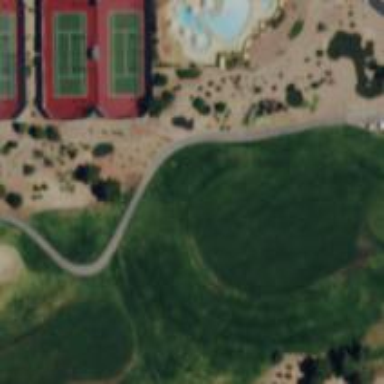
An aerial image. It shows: Golf hole.